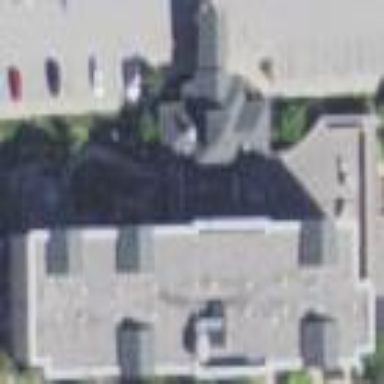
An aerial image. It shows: Hotel building.